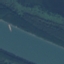
Land use / land cover class: River